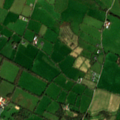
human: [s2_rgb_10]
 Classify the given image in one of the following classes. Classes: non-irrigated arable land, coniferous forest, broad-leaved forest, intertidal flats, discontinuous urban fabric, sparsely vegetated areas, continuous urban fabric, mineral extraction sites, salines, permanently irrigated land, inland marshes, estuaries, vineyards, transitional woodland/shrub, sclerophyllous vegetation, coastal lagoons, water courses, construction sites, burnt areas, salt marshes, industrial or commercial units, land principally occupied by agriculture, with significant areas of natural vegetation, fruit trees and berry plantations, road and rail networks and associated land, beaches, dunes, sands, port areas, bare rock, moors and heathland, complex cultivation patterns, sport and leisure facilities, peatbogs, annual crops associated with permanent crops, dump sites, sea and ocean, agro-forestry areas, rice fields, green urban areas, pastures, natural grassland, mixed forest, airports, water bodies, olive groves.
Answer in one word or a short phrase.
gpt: pastures